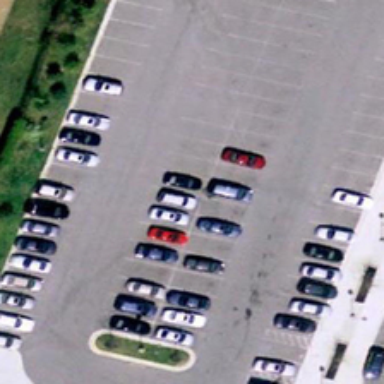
Many cars are in a parking lot near some green trees .